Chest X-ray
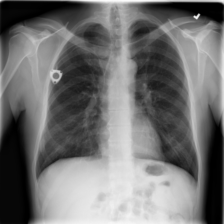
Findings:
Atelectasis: negative
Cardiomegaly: negative
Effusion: negative
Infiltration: negative
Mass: negative
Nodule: negative
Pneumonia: negative
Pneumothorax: negative
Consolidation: negative
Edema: negative
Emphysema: negative
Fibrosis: negative
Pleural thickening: negative
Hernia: negative